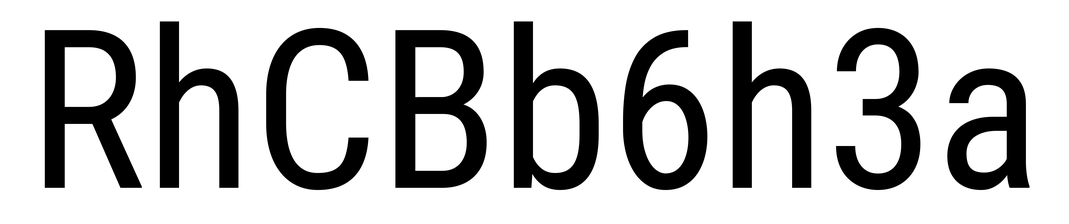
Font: Roboto_Condensed_Regular